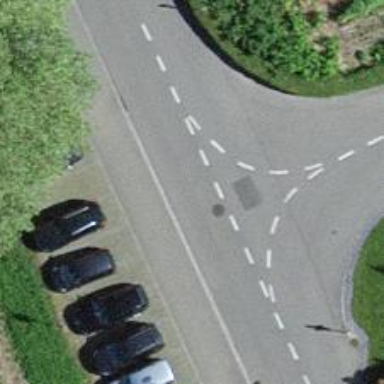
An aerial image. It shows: Asphalt sidewalk along the footway.